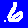
Digit: 6